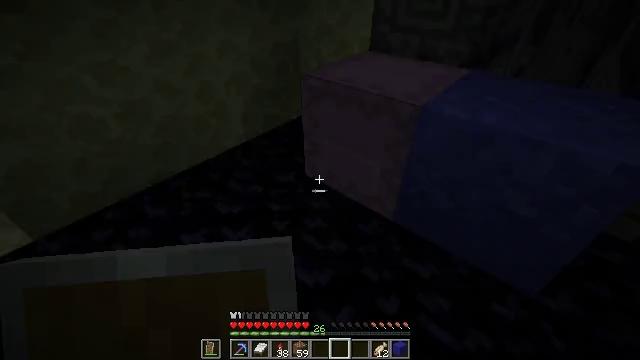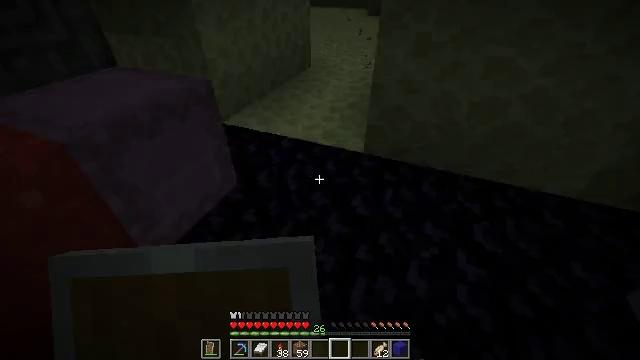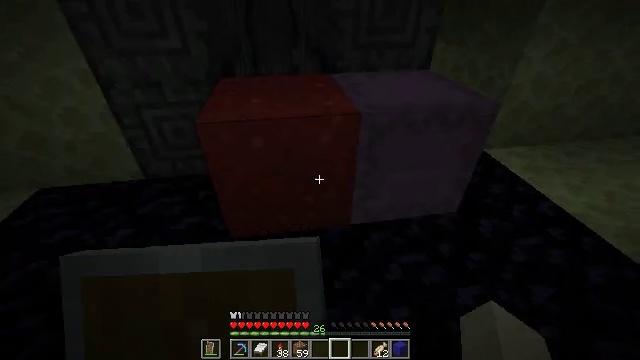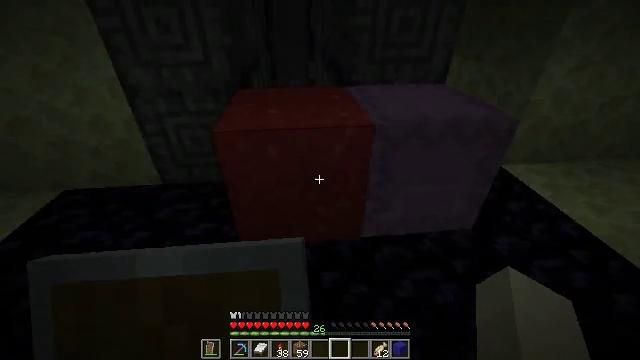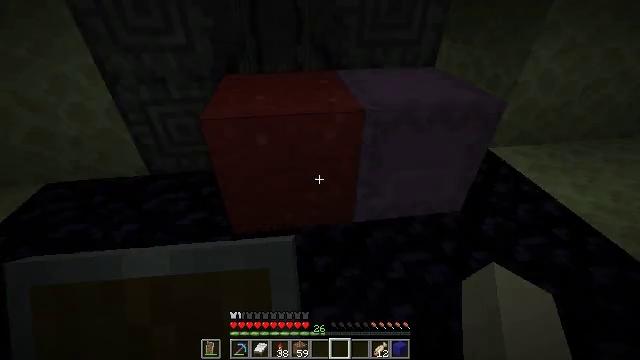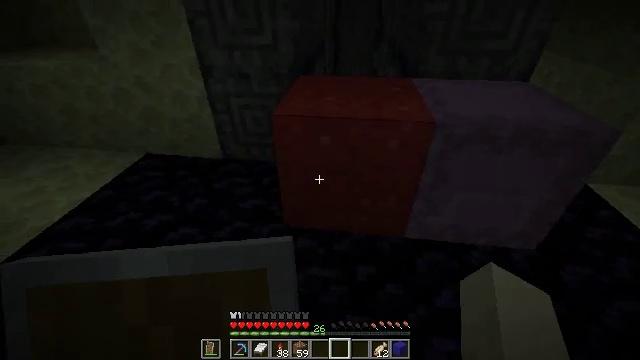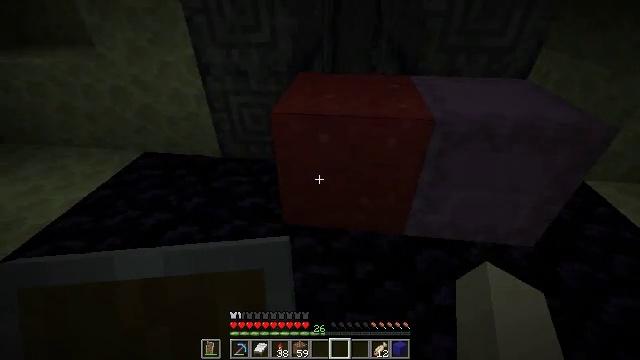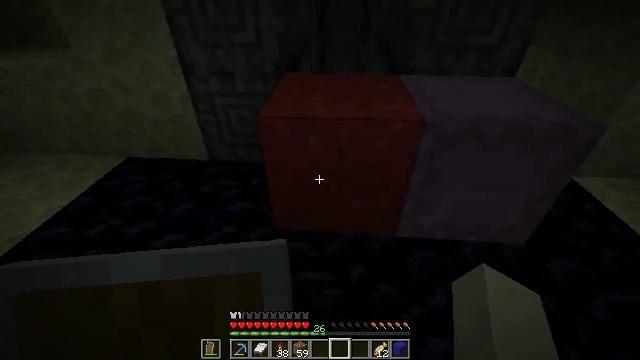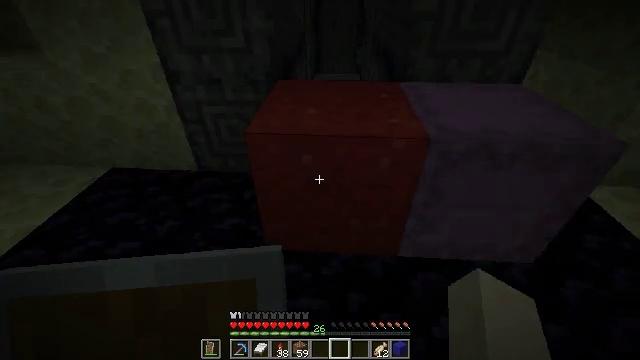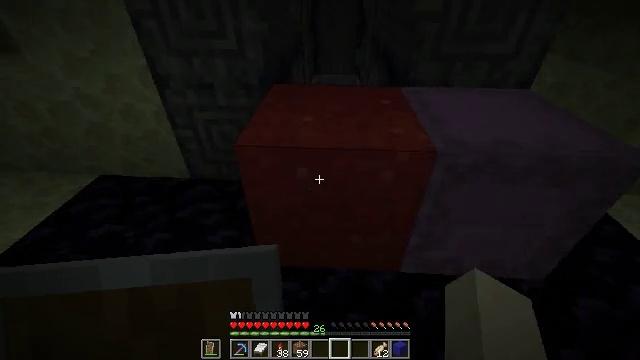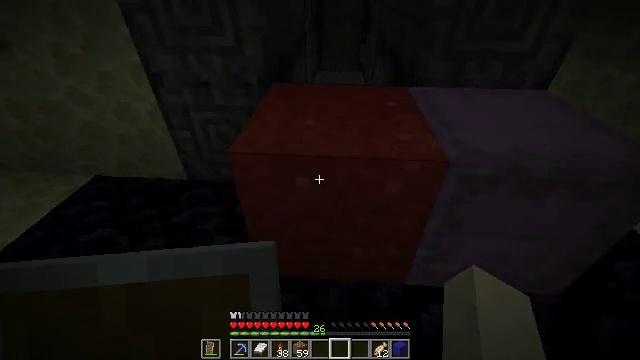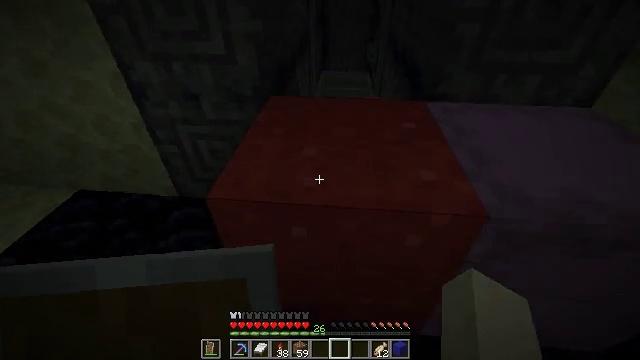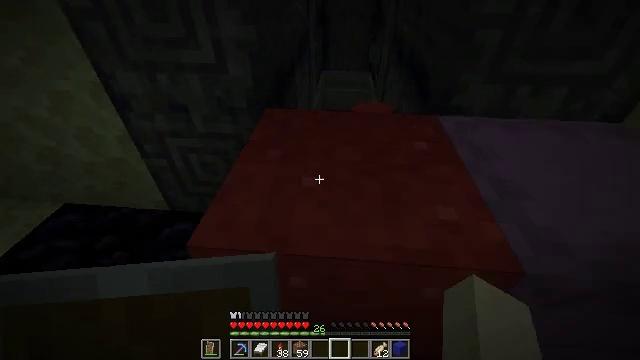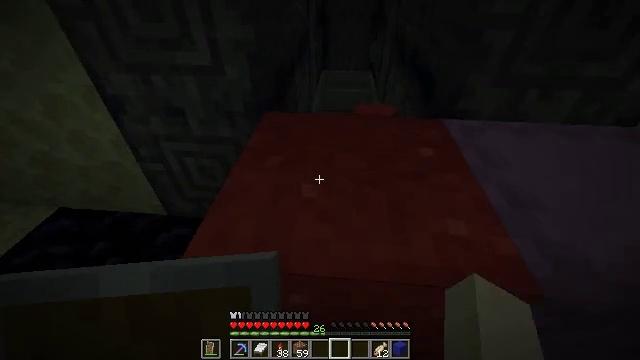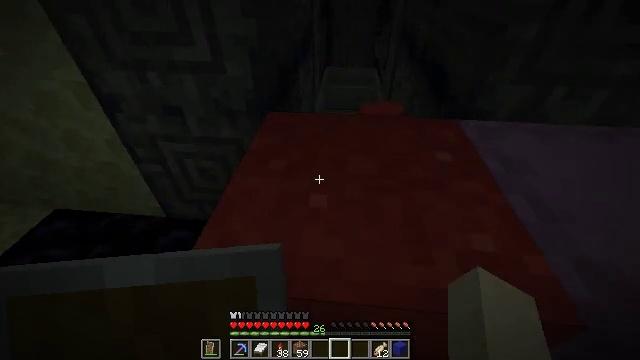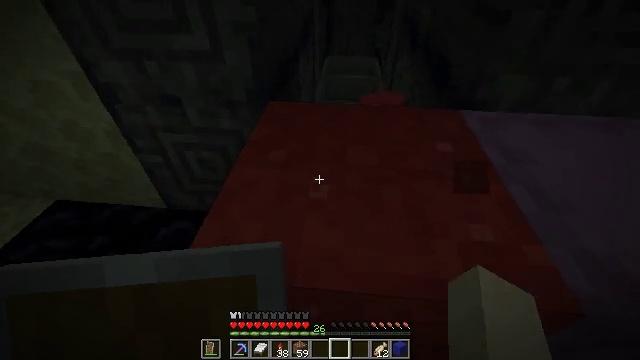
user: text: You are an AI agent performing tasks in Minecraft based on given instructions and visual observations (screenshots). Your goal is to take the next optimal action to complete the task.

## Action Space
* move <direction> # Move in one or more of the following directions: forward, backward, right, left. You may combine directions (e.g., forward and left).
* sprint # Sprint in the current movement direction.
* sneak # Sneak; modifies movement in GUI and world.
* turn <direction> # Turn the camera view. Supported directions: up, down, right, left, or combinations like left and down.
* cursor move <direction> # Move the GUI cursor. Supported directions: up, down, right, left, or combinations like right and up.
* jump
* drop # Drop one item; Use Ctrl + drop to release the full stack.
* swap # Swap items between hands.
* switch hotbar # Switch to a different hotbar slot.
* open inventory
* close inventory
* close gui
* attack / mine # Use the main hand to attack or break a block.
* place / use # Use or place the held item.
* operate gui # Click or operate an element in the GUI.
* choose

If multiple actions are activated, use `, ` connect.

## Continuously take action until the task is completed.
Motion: motion action
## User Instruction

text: Collect red concrete powder from the ground.
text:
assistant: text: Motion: turn left
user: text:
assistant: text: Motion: turn left and up
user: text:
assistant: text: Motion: turn left and up
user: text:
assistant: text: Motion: turn right and down
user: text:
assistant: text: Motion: turn left
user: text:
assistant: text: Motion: no_op
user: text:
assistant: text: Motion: move forward, turn right
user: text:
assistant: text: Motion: move forward
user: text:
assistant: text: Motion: move forward
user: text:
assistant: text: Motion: move forward
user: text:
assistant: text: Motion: move forward, turn left
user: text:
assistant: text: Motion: move forward
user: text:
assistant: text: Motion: move forward
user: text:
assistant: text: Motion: no_op
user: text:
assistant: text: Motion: turn down, attack / mine
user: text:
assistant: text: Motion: turn down, attack / mine
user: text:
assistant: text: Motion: turn down, attack / mine
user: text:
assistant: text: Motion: turn down, attack / mine
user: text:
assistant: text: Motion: turn down, attack / mine
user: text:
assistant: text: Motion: attack / mine
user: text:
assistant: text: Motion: attack / mine
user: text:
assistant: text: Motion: attack / mine
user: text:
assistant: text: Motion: turn right, attack / mine
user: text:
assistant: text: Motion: turn right, attack / mine
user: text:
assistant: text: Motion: attack / mine
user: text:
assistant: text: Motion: attack / mine
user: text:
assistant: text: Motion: attack / mine
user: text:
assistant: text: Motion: attack / mine
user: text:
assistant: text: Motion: attack / mine
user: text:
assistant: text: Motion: attack / mine